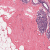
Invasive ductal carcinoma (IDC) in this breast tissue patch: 0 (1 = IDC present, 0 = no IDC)